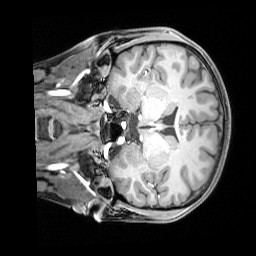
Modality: T1w
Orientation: coronal
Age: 19
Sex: female
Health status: healthy
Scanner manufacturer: siemens
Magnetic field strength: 3 T
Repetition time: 1.65 s
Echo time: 0.00182 s